Question: results are not as expected. pow(x,y,z) must be efficient, but the results altered. why?

'''
import timeit
print(timeit.timeit("pow(<PHONE>,<PHONE>,<PHONE>)"))
output:3.700144177302718
print(timeit.timeit("pow(<PHONE>,<PHONE>,<PHONE>)",number=<PHONE>))
output:4.591832527890801
print(timeit.timeit("<PHONE>**<PHONE>%<PHONE>",number=<PHONE>))
output:0.014752348884940147
'''
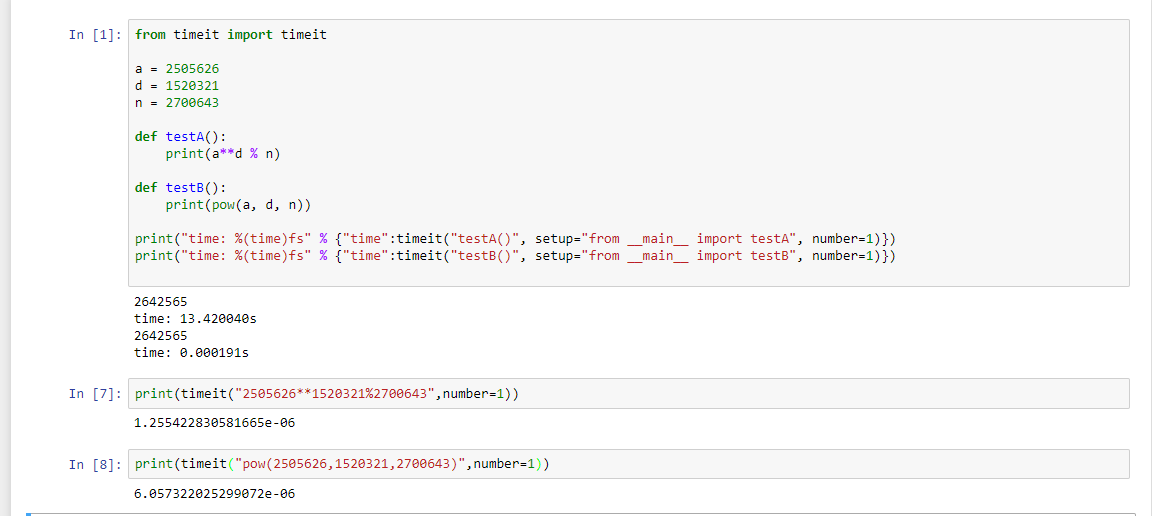
Answer: Indeed 'pow()' doesn't have good performance on integers (in the three argument form). See the function's docstring:
code:
'''
def pow(*args, **kwargs): # real signature unknown
"""
Equivalent to x**y (with two arguments) or x**y % z (with three arguments)
Some types, such as ints, are able to use a more efficient algorithm when
invoked using the three argument form.
"""
pass
'''